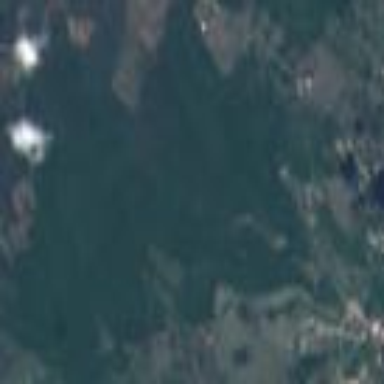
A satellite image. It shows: Fell within forest area.